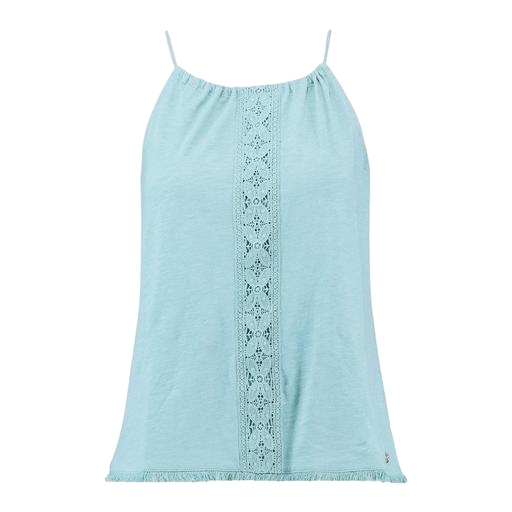
teal tank top, light blue tank top, turquoise tank top, white background